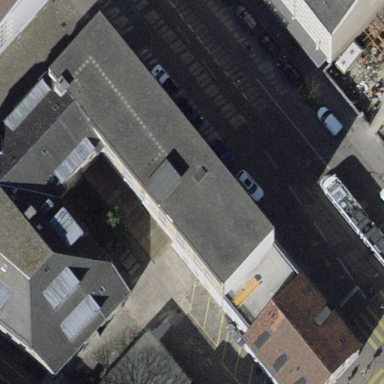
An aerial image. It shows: Parking lane for vehicles.